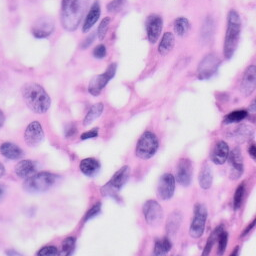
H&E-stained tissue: Skin